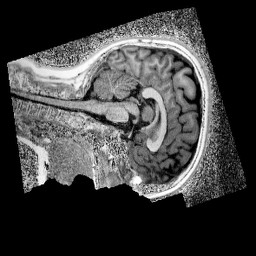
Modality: UNIT1_denoised
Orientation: sagittal
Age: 12
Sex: female
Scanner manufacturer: siemens
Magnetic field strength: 3 T
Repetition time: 4 s
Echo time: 0.00299 s